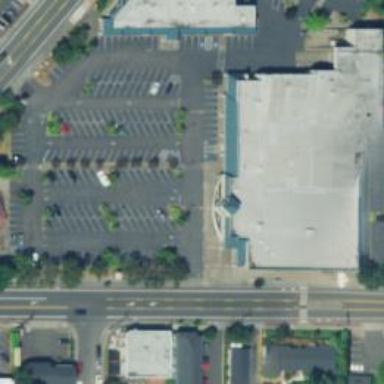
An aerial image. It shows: Parking space.